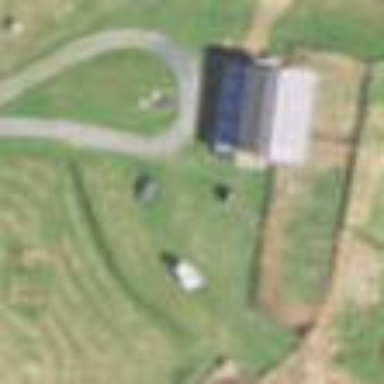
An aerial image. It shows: Farmyard area.